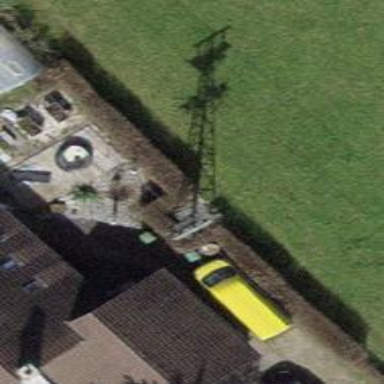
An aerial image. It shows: Pylon for aerialway.